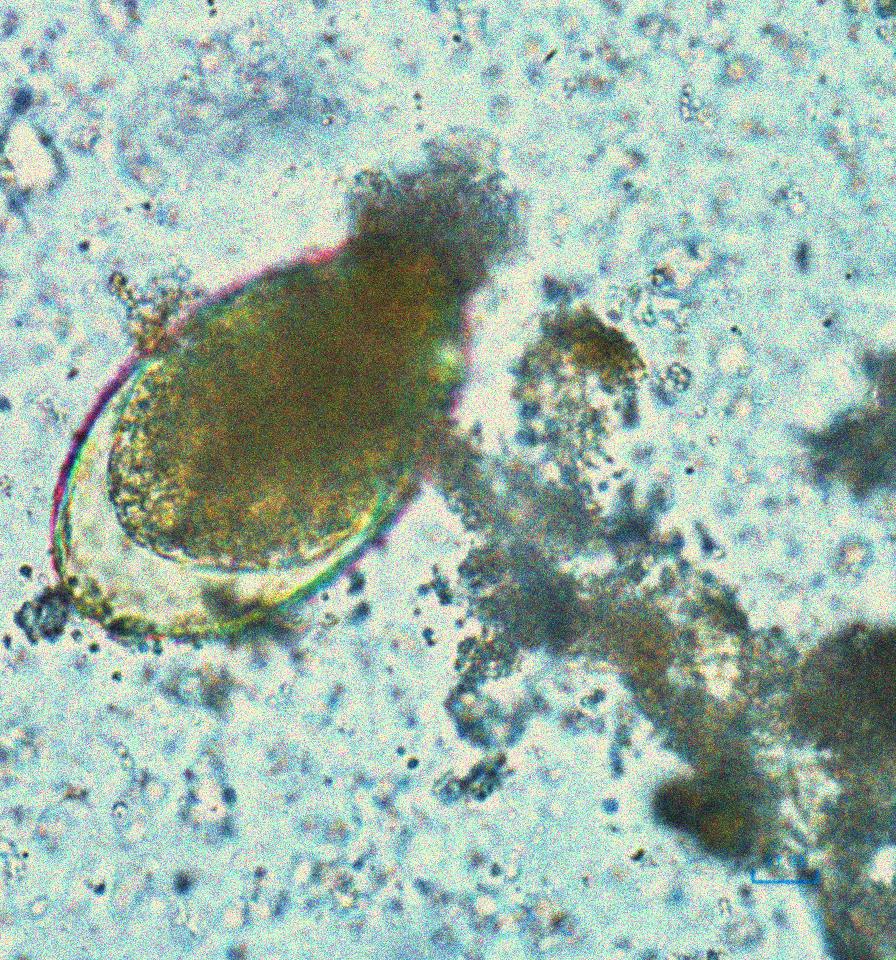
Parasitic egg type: Fasciolopsis buski